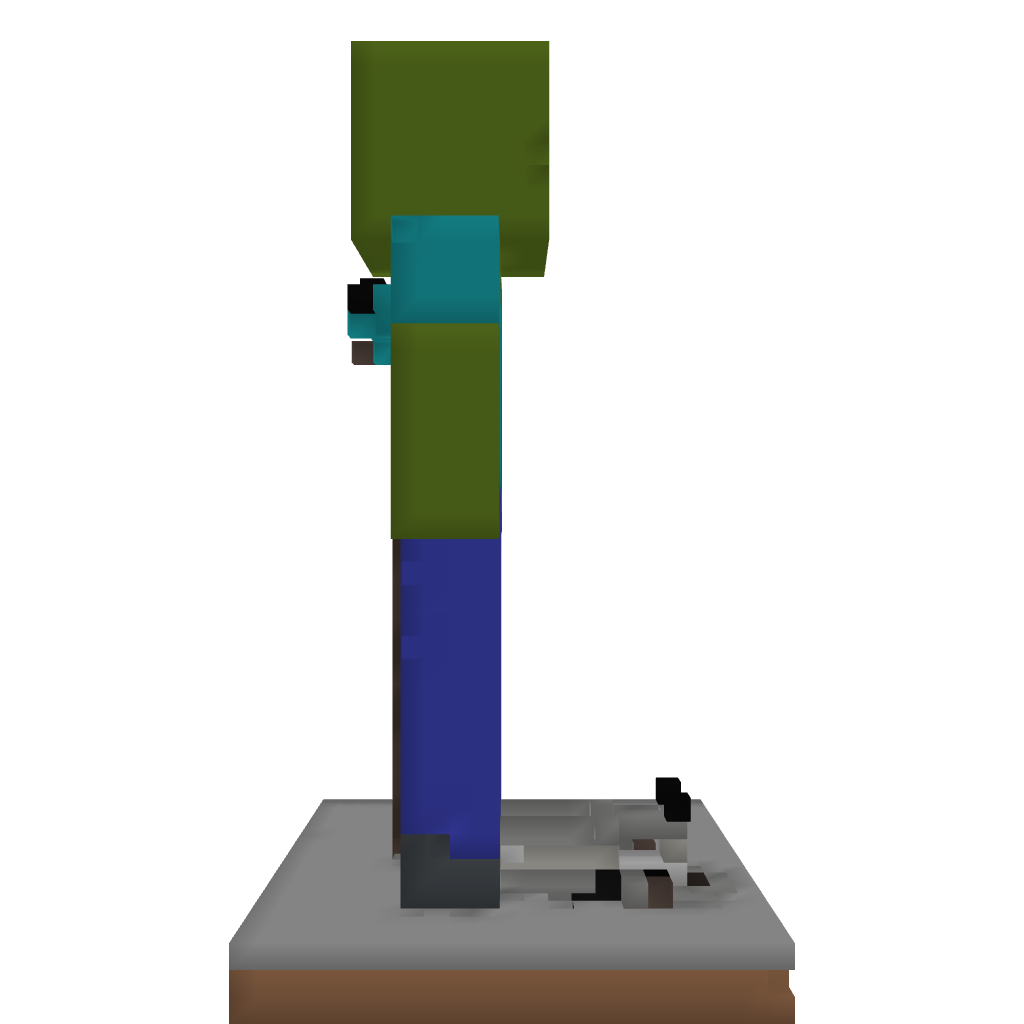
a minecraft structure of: Zombie Mob Farm